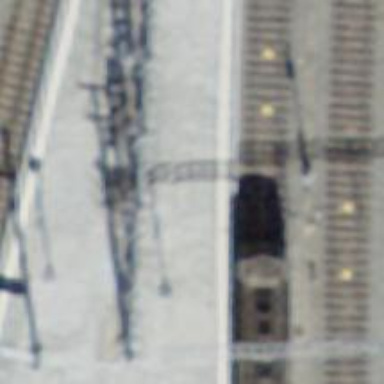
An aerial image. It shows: Close-up of railway platform edge.